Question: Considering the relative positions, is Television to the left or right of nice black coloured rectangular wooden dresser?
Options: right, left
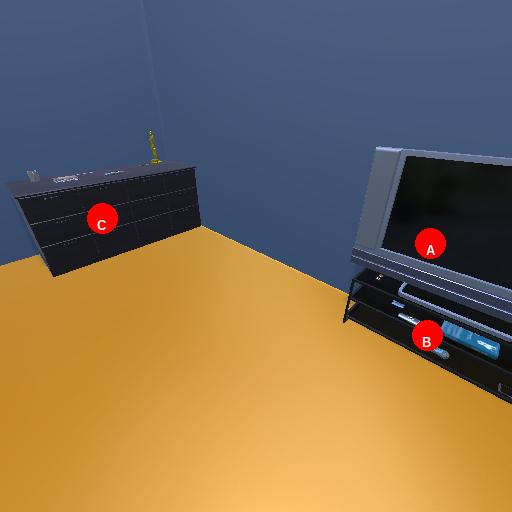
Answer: right